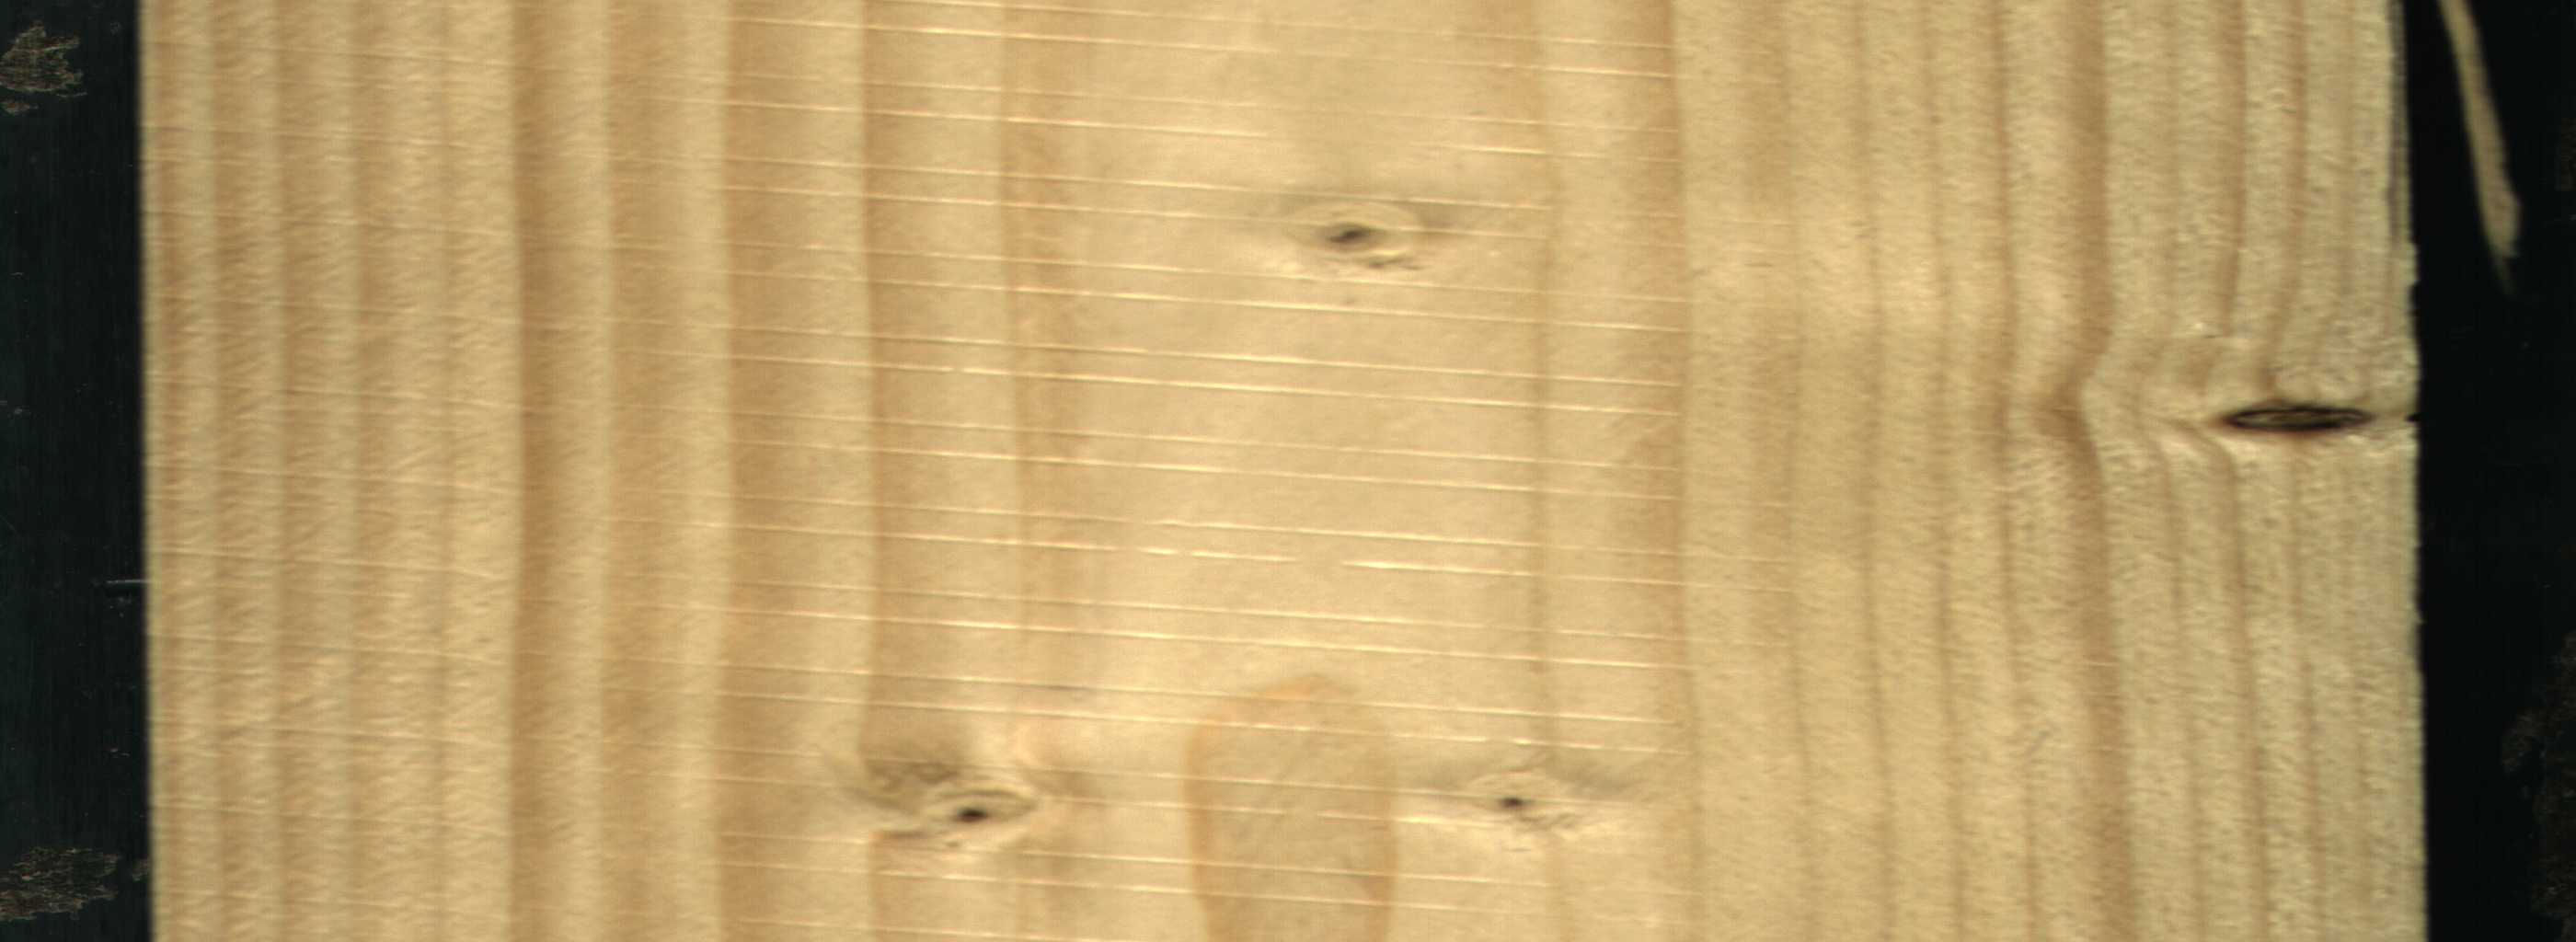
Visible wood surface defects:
Dead_Knot
Live_Knot
Live_Knot
Live_Knot